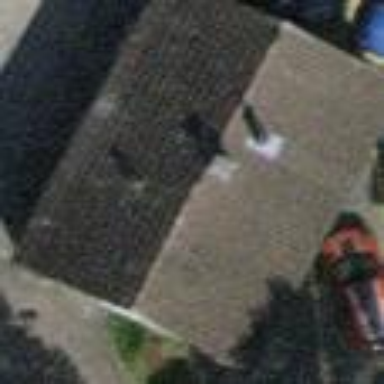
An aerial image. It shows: Shed building.